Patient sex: M
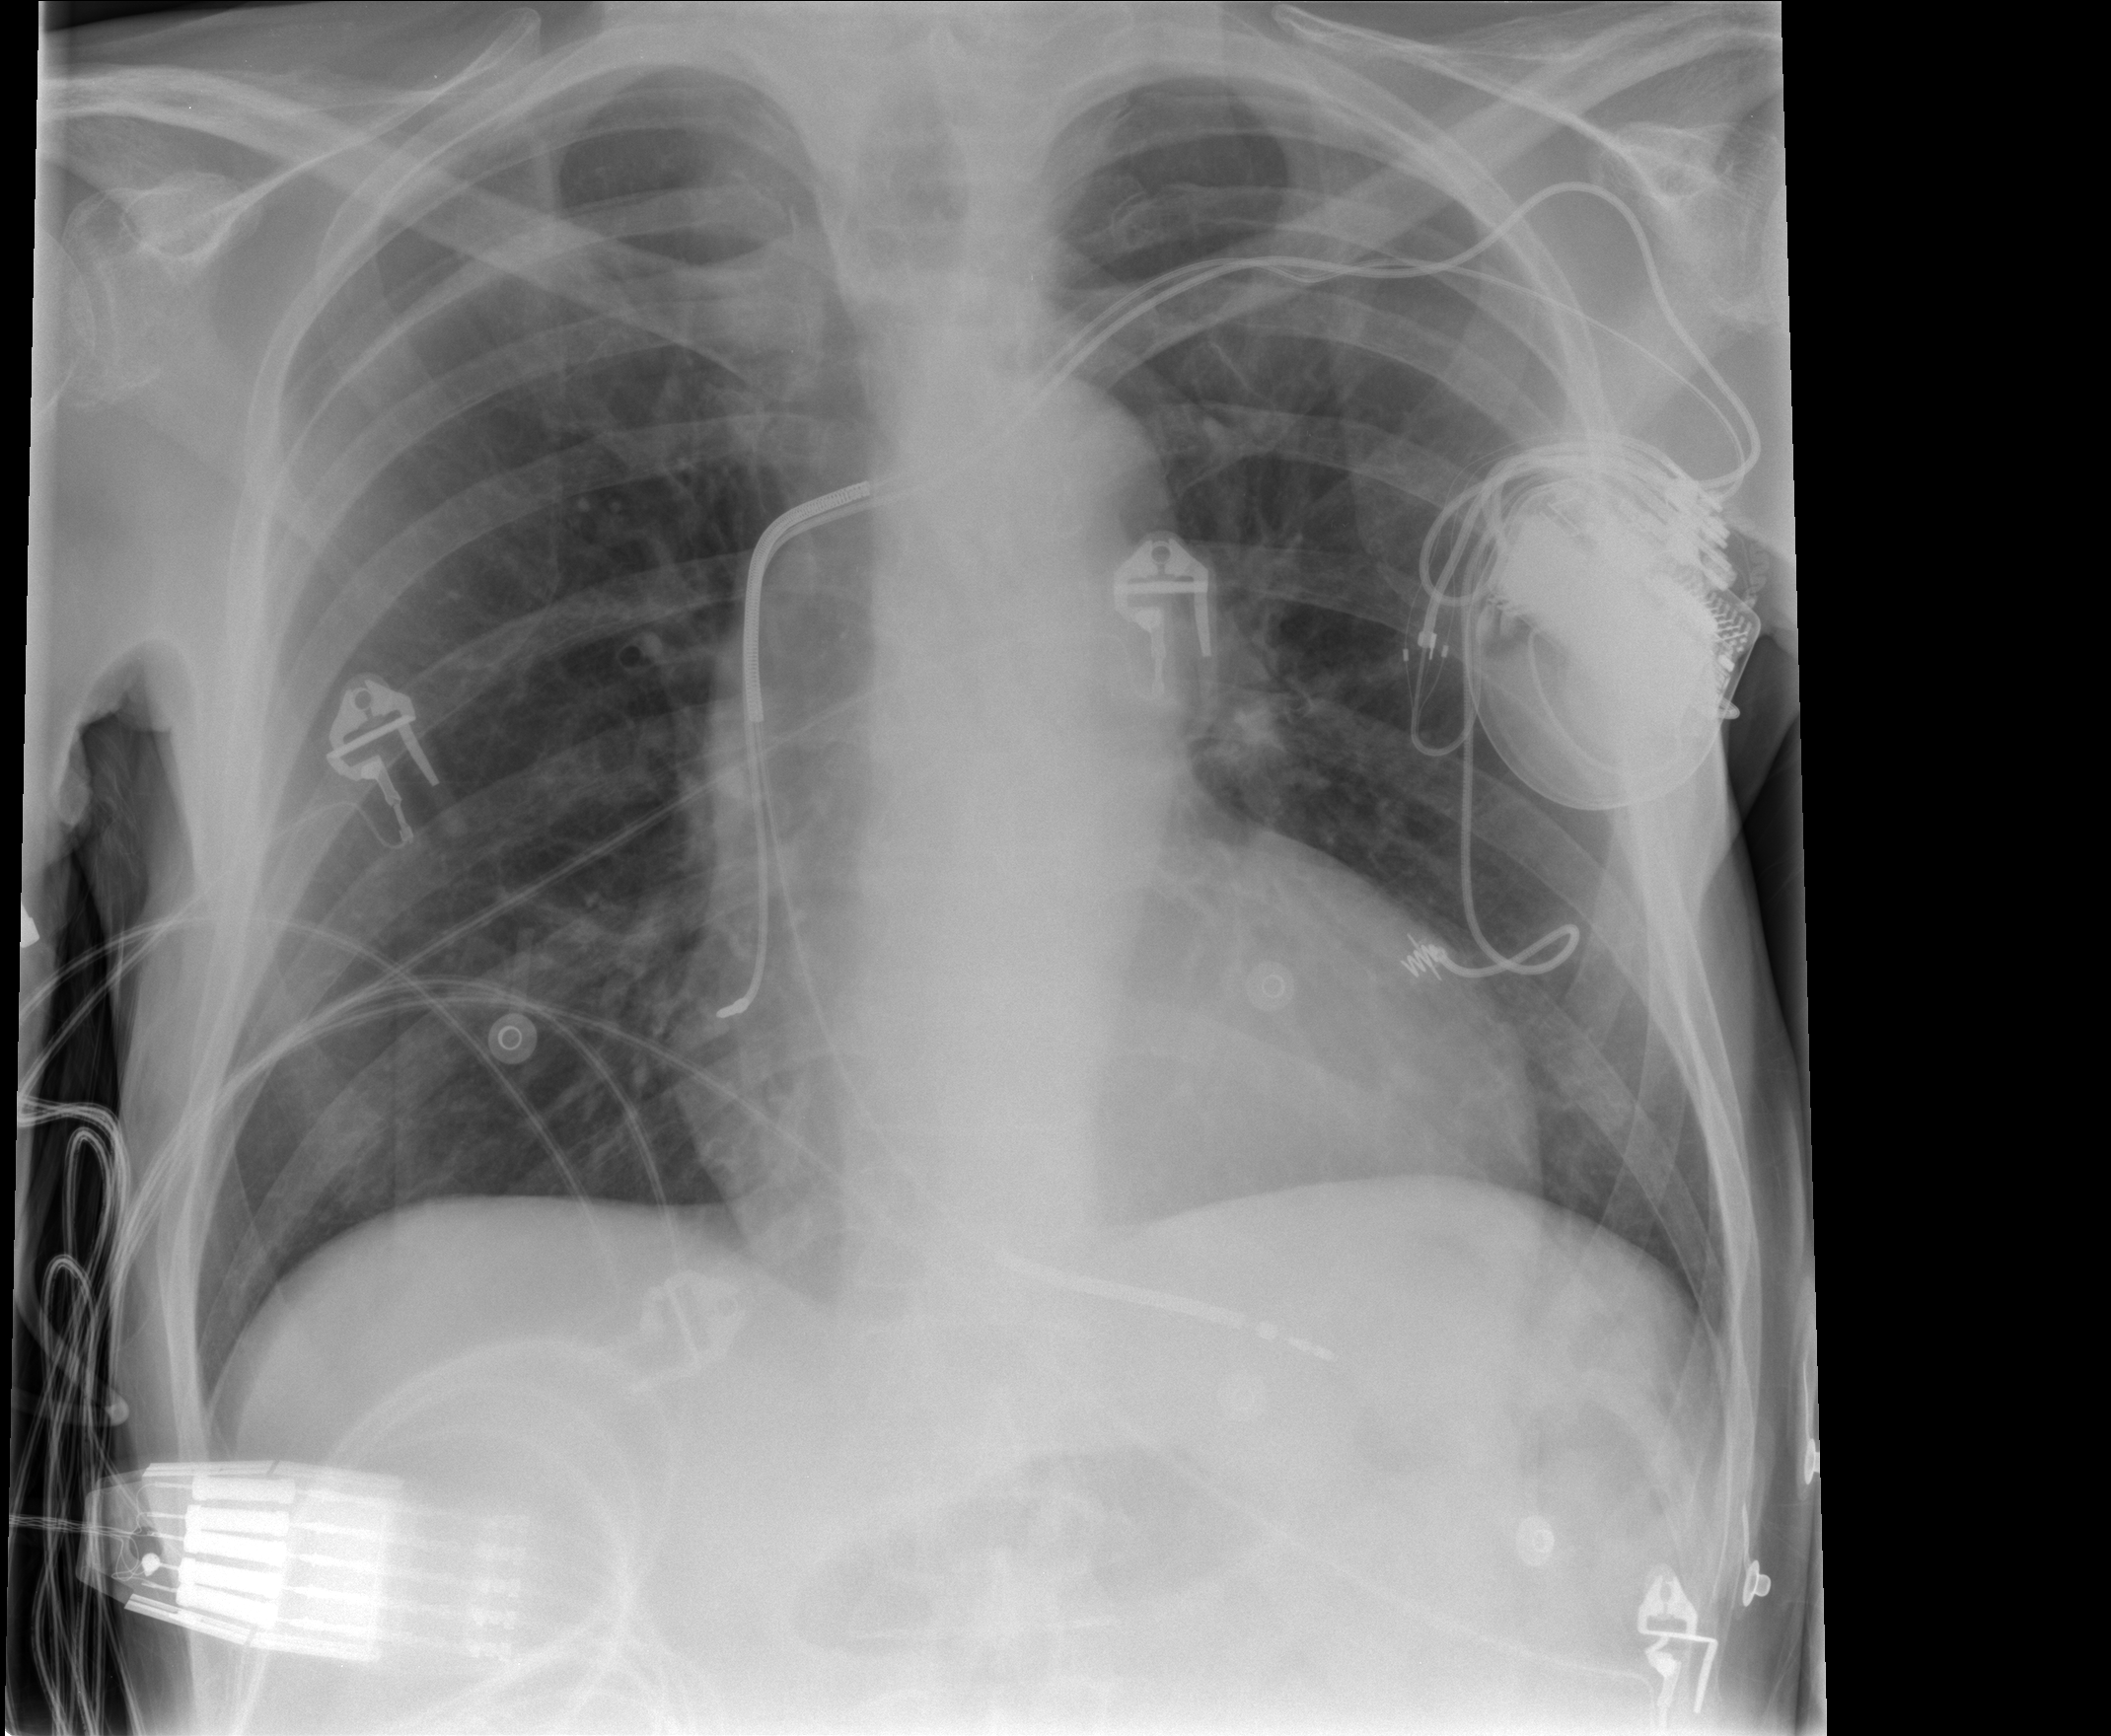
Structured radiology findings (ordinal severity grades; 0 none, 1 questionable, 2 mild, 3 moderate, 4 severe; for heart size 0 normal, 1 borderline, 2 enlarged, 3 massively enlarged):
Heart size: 1
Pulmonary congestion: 0
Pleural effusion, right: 0
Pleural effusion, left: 0
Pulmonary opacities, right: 0
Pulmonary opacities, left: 0
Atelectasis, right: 1
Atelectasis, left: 0